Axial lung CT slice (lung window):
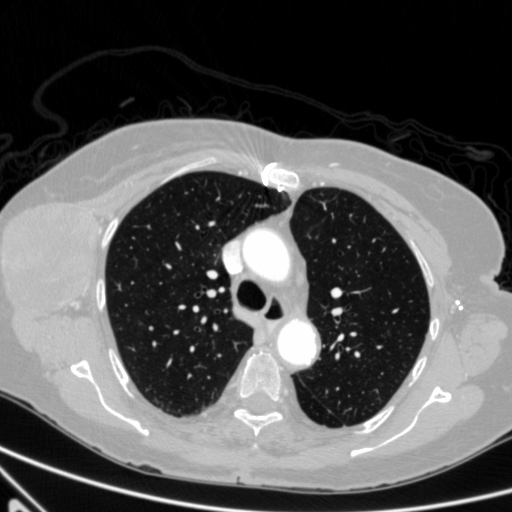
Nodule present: no